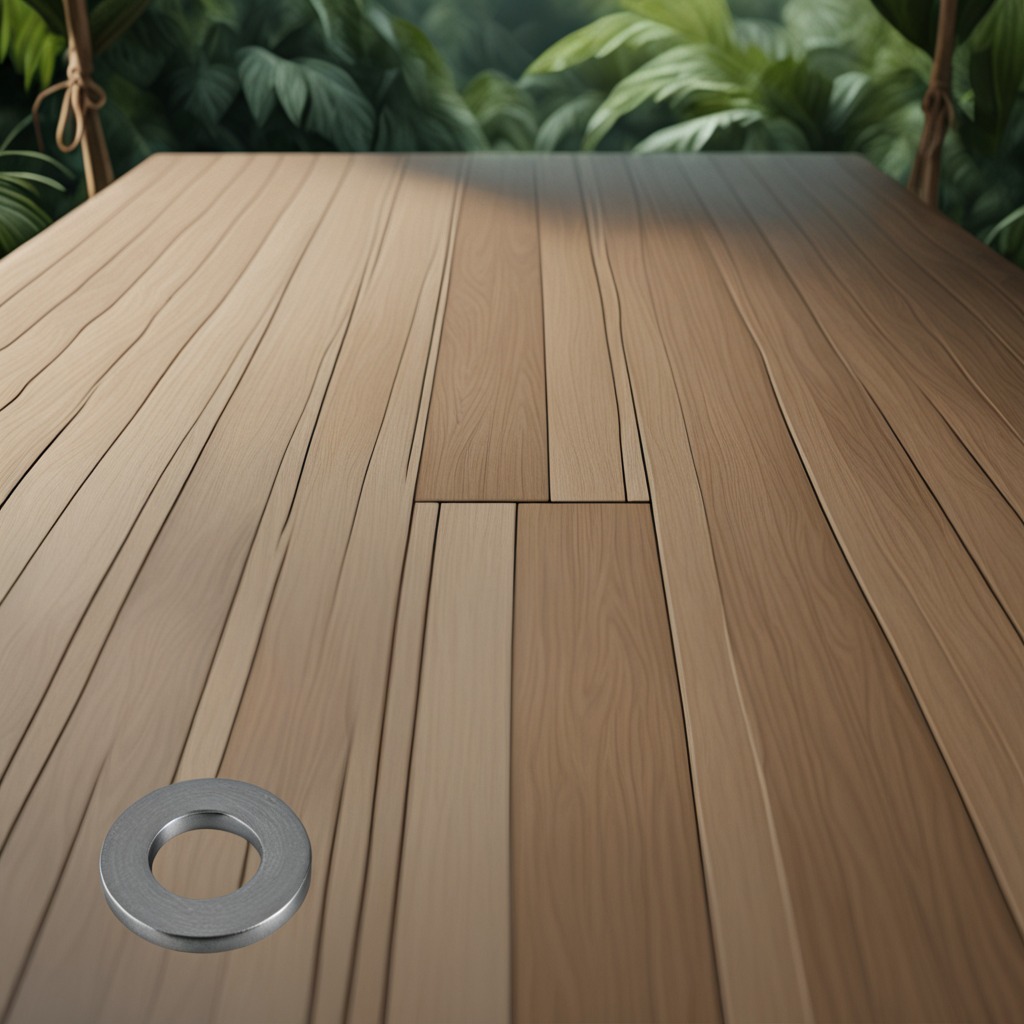
A flat metal washer is lying on a wooden table inside a jungle field workshop tent humid ambient light worn but